Question: I am creating a small program that generates a button grid. I then export this grid to MS Excel using a separate export class that I have created. The grid is generated when the form is loaded, a 'numericUpDown' allows me to decide on the number of rows that I want the grid to have, when I press the Gen button the grid is successfully exported to Excel. However when I modify the size of the grid and give it less rows and click the Gen button again the exported data is not updated correctly the image below explains what I mean:

This is the code i have behind the form:
'''
public partial class Form1 : Form
{
public Form1()
{
InitializeComponent();
buttons = new Button[col][];
states = new FormState[col][];
for (Int32 c = 0; c < col; c++)
{
buttons[c] = new Button[col];
states[c] = new FormState[col];
}
}
private void loadMe()
{
panel1.Controls.Clear();
placeRows();
}
private void Form1_Load(object sender, EventArgs e)
{
loadMe();
}
private void btnGen_Click(object sender, EventArgs e)
{
loadMe();
}
}
'''
I know that I might have to reset the button array but not quite sure how to make it work!
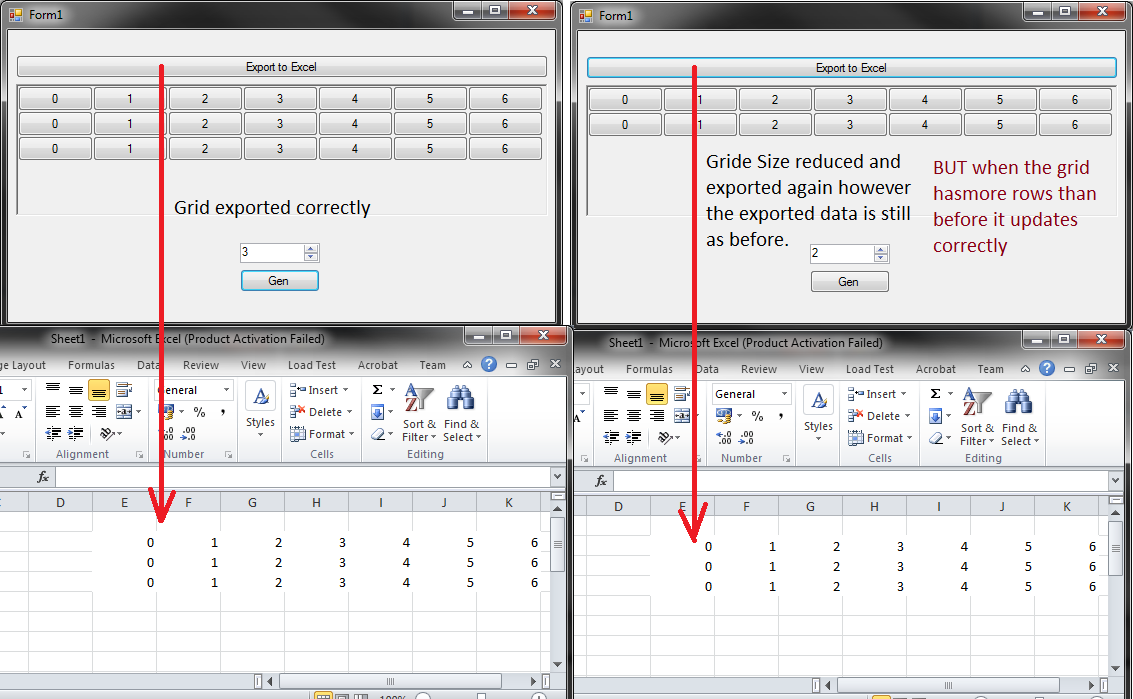
Answer: Your 'buttons' array is created just once during app startup, and each Generate just overrides Buttons in cells, leaving old buttons untouched; so Export class still use everything you've added to 'buttons' array so far.
The easiest way to fix it without rewriting your code is to move 'buttons = new Button[col][];' part from 'Form1' ctor to 'loadMe' method.